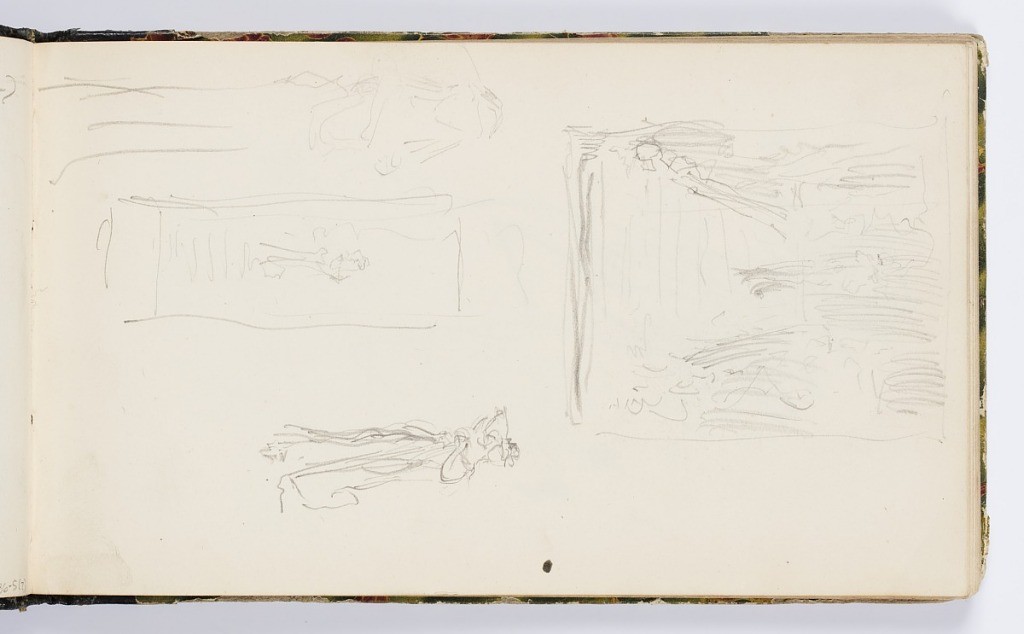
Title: Sketchbook Page
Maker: Kenyon Cox, American, 1856–1919
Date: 1875
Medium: Graphite on paper
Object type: Sketchbook folio
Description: Various sketches of figures and stairs.